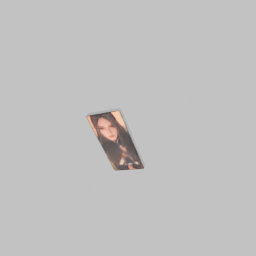
Label: electronics